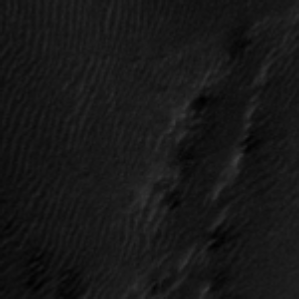
Label: frost